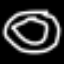
Label: donut